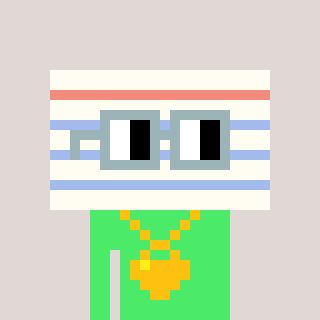
a pixel art character with square dark gray glasses, a empty notebook page-shaped head and a teal-colored body on a warm background